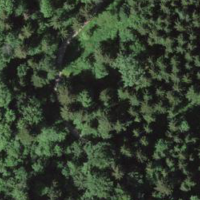
EUNIS habitat code: 44
Species observed at this site:
Anguis fragilis
Rosa arvensis
Atropa belladonna